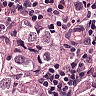
Metastatic tissue present: yes